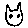
Label: cat